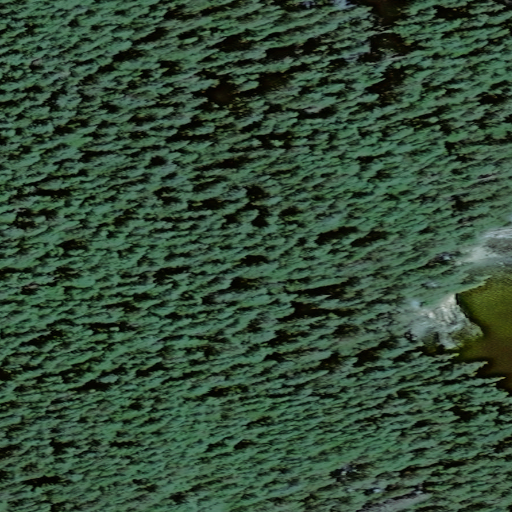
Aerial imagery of cape in Alaska named False Point Pybus containing only unknown